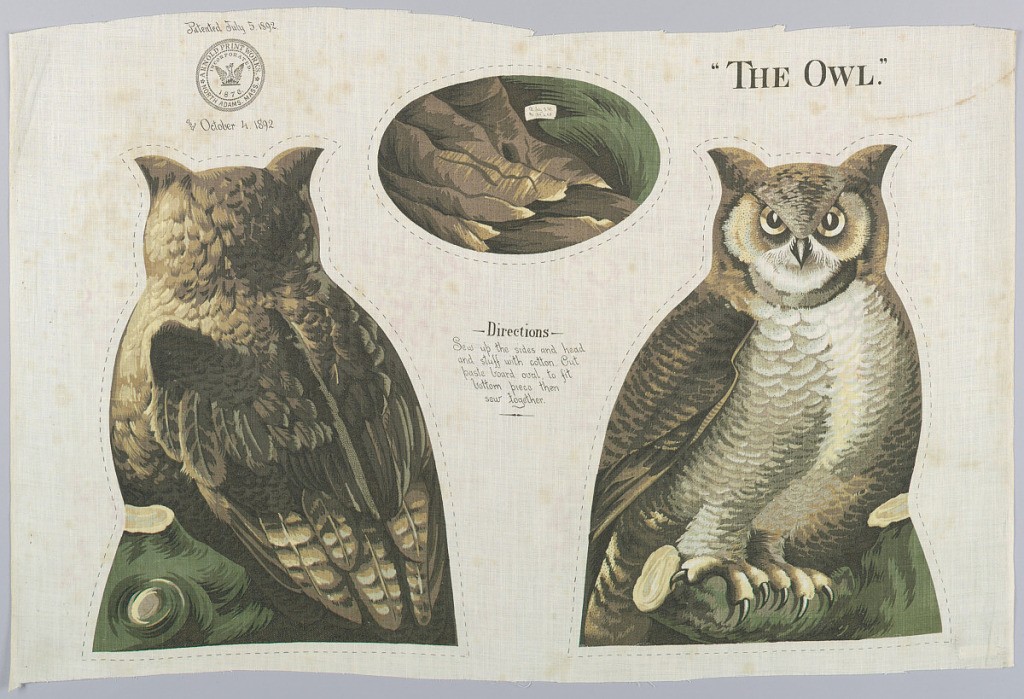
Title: The Owl
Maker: Arnold Print Works, North Adams, MA, USA
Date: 1892
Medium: cotton Technique: printed by engraved roller on plain weave
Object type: Textile
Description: Printed panel, entitled "The Owl" with front, back and bottom views of a perched owl in shades of brown, green and yellow, meant to be cut and sewn into a stuffed toy. Sewing instructions are printed in the center. "Arnold Print Works, North Adams, MA" is printed on the upper left corner